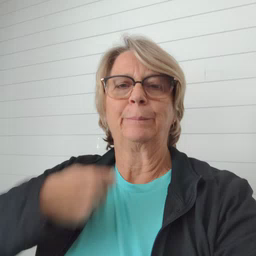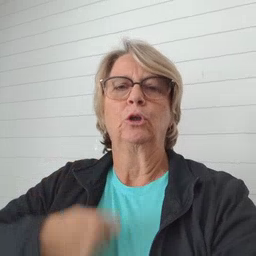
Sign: zipper